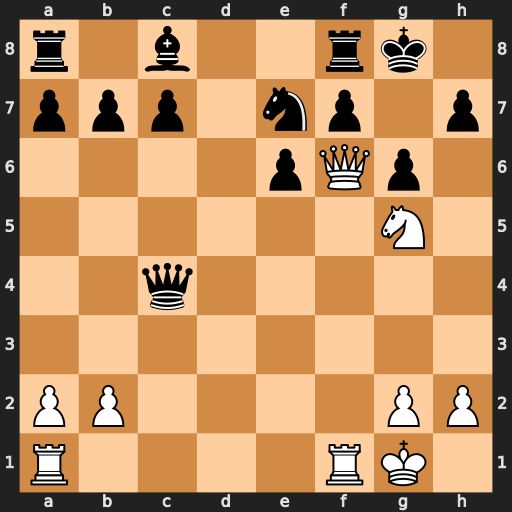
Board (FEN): r1b2rk1/ppp1np1p/4pQp1/6N1/2q5/8/PP4PP/R4RK1
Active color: w
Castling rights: -
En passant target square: -
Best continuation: Nxf7 Qd4+ Qxd4